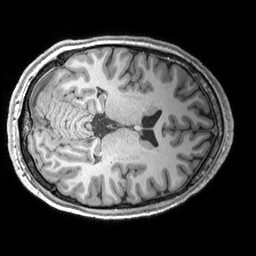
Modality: T1w
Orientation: axial
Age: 22
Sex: male
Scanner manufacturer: siemens
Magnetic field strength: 3 T
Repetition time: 2.53 s
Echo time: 0.00299 s